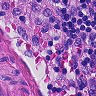
Metastatic tissue present: no